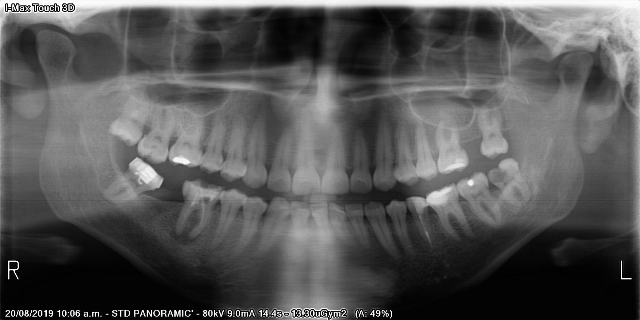
adult